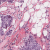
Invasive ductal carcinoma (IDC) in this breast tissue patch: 1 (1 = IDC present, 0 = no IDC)